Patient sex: M
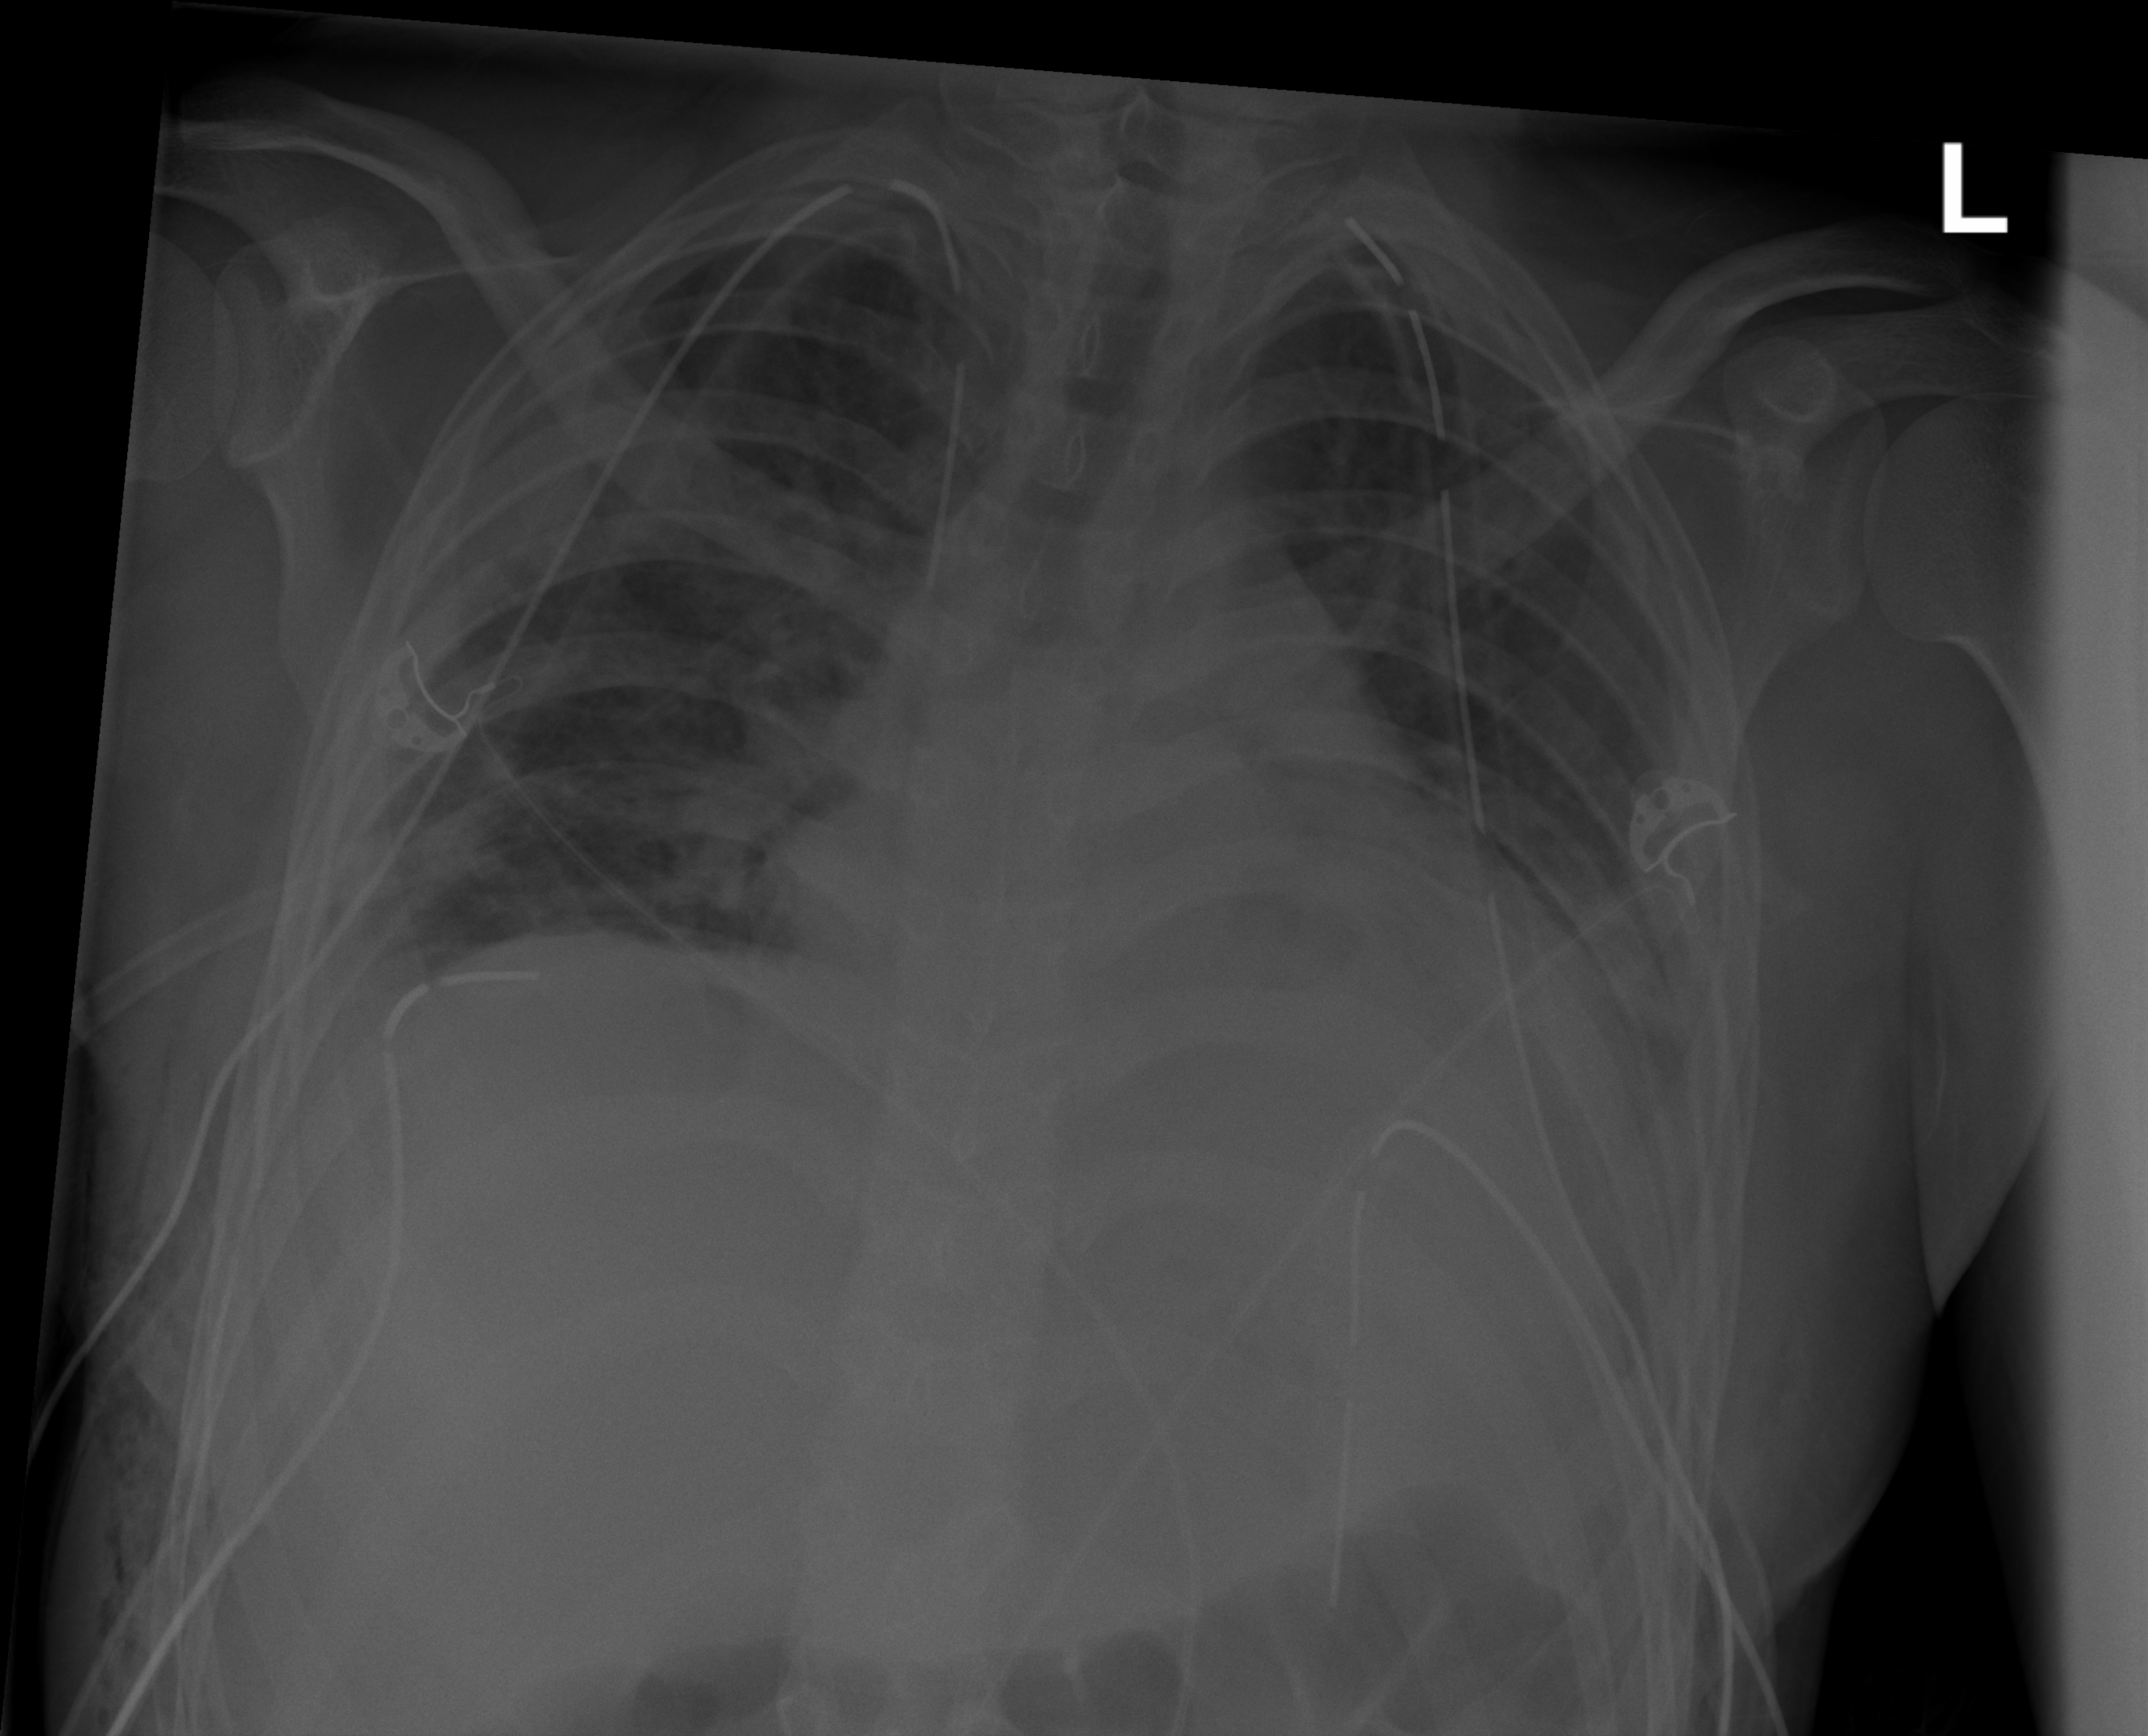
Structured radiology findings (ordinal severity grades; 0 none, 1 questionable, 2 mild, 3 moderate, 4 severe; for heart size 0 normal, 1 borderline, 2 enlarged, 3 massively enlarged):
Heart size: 2
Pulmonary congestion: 2
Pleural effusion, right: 2
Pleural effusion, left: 2
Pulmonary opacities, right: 2
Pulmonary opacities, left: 2
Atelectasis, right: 1
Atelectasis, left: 2